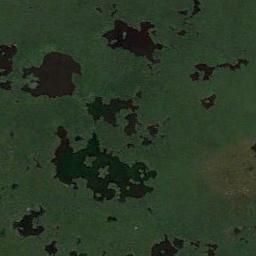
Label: wetland